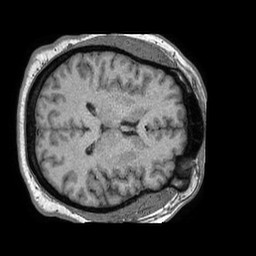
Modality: T1w
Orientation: axial
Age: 34
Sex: female
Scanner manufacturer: philips
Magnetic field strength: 1.5 T
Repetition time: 0.007679 s
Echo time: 0.003496 s